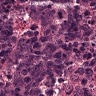
Metastatic tissue present: no